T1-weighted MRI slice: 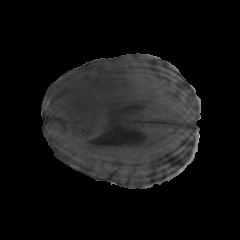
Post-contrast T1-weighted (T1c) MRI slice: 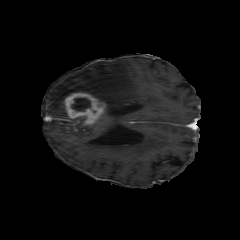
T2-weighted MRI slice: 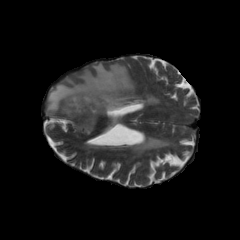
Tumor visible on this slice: yes